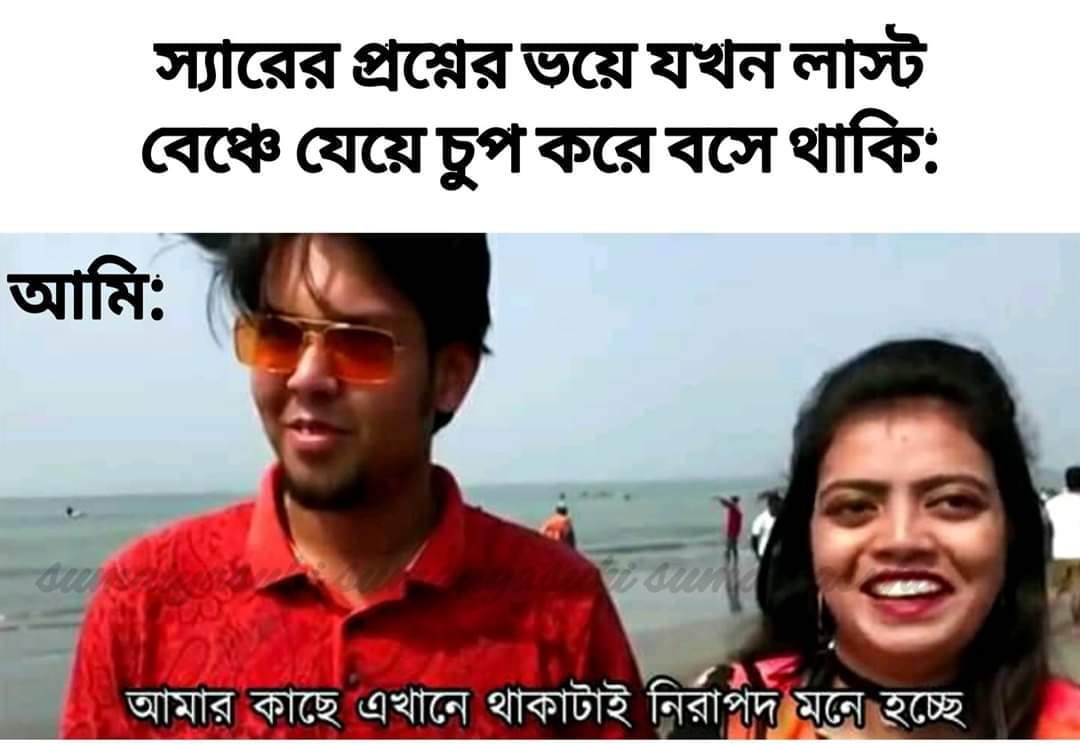
Caption: স্যারের প্রশ্নের ভয়ে যখন লাস্ট বেঞ্চে যেয়ে চুপ করে বসে থাকিঃ  আমিঃ   আমারা কাছে এখানে থাকাটাই নিরাপদ মনে হচ্ছে
Label: non-hate